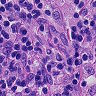
Metastatic tissue present: no